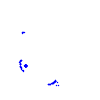
Particle: pion